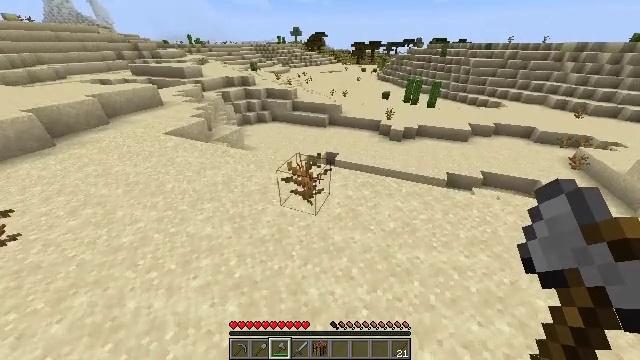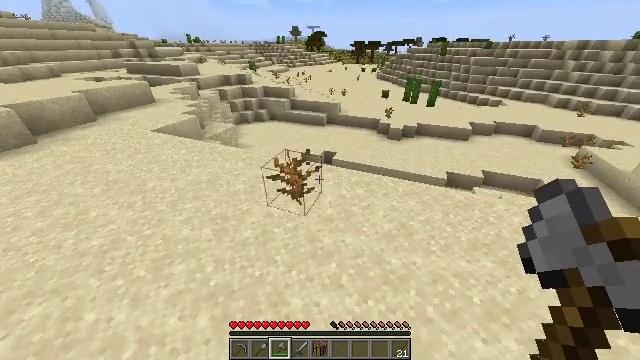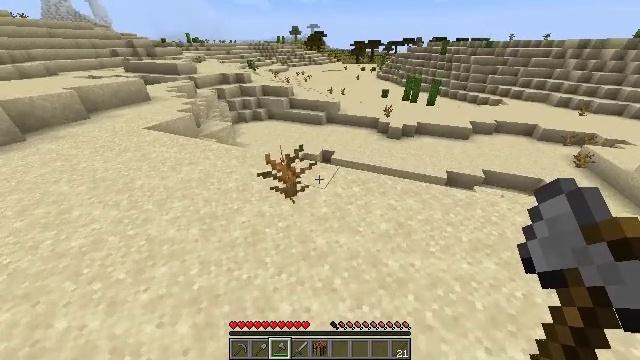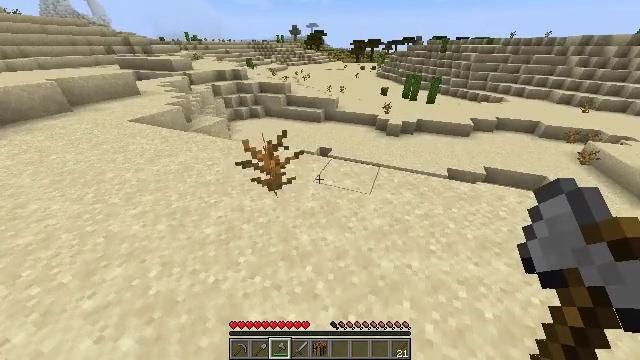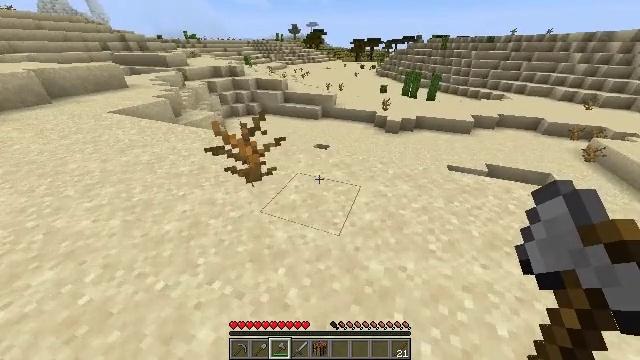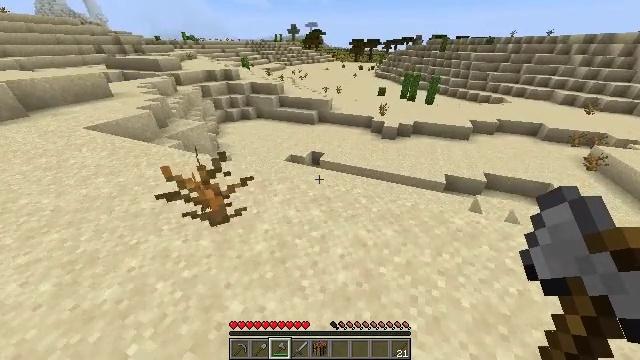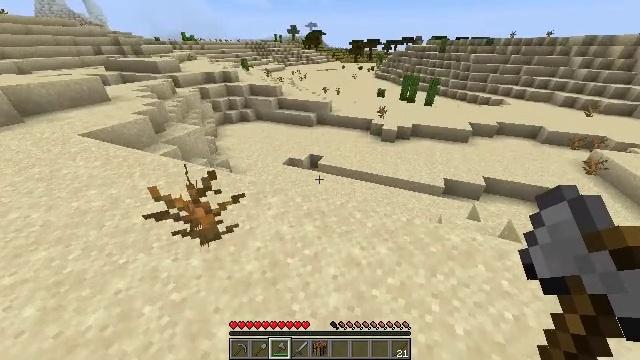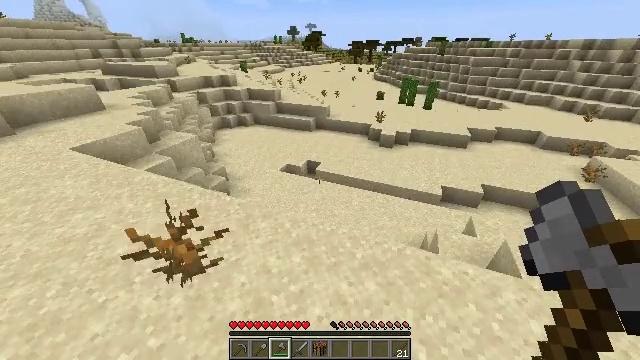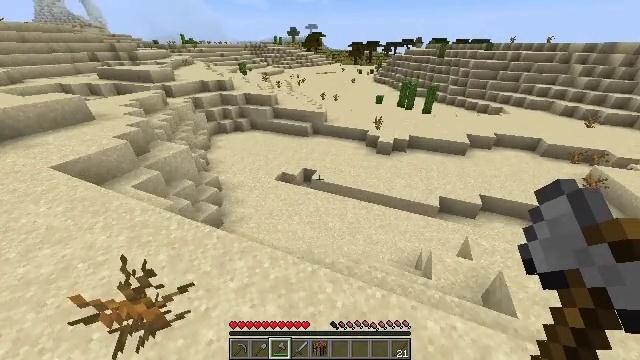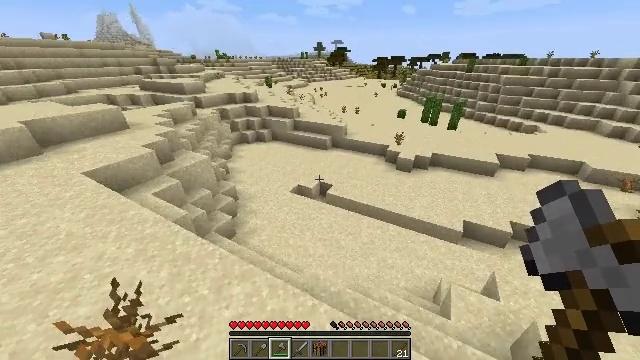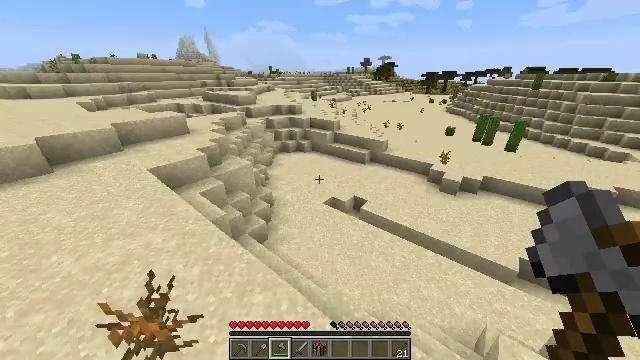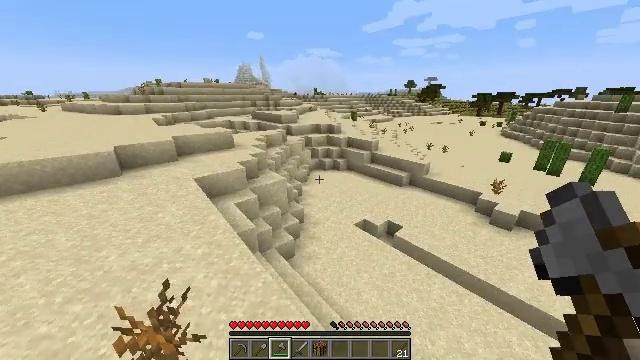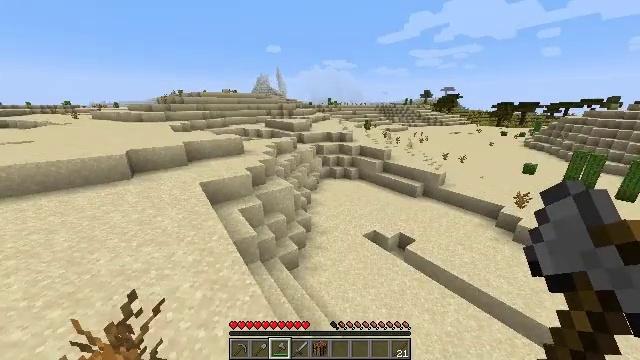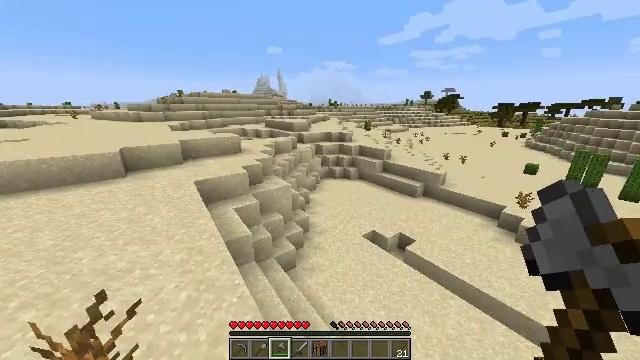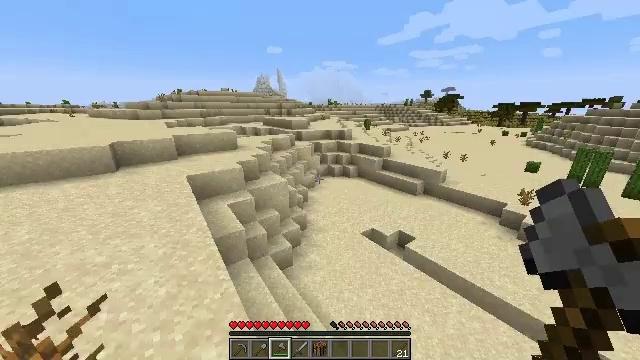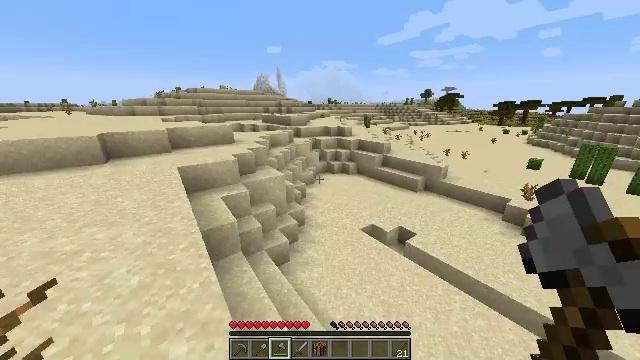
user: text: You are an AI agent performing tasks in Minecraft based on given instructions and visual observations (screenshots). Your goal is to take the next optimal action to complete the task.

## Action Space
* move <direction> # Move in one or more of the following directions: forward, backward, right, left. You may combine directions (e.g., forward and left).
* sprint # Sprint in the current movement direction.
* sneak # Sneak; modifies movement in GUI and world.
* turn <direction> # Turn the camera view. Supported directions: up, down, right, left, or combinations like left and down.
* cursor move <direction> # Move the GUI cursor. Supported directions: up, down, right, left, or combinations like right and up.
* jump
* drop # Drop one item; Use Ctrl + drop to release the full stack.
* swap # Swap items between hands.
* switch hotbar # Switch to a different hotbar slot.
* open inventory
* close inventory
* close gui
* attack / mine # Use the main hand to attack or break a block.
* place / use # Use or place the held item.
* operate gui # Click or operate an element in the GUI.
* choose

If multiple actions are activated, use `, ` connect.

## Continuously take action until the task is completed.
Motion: motion action
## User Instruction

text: Mine a hay block from the field.
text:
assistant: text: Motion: move forward and move right, sprint, jump
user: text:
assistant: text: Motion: move forward and move right, sprint, jump
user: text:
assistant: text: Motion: move forward and move right, sprint, jump
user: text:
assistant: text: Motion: move forward and move right, sprint, jump
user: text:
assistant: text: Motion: move forward and move right, sprint, jump
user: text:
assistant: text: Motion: move forward and move right, sprint, jump
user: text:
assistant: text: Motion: move forward and move right, sprint, jump
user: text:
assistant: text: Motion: move forward and move right, sprint
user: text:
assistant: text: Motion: move forward and move right, sprint, turn left and up
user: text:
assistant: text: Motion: move forward and move left, sprint, turn left and up
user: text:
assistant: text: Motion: move forward and move left, sprint, turn left and up
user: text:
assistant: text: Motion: move forward and move left, sprint, turn left and up
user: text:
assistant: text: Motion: move forward and move left, sprint
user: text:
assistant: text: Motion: move forward and move left, sprint
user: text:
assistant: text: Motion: move forward and move left, sprint
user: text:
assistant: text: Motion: move forward and move left, sprint
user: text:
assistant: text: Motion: move forward and move left, sprint
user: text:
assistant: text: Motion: move forward and move left, sprint, turn right and down
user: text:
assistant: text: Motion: move forward and move right, sprint, turn right and down
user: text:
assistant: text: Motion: move forward and move right, sprint, turn right and down
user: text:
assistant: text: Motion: move forward and move right, sprint, turn right and down
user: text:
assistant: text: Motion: move forward and move right, sprint, turn right
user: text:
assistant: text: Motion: move forward and move right, sprint, turn right
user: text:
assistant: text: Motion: move forward and move right, sprint, turn right
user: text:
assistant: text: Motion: move forward and move right, sprint, turn right
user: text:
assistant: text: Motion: move forward and move right, sprint, turn right
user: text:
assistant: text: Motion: move forward and move right, sprint, turn right
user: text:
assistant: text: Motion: move forward and move right, sprint
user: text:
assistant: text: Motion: move forward and move right, sprint
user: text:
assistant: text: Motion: move forward and move right, sprint